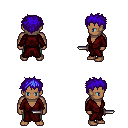
a pixel art fantasy rpg character, male body template, human, dark skin, red robe, teal pants, blue bedhead hairstyle, dagger, four views (front, back, left, right), 2x2 character sprite sheet, small pixel art, hard edges, no anti-aliasing